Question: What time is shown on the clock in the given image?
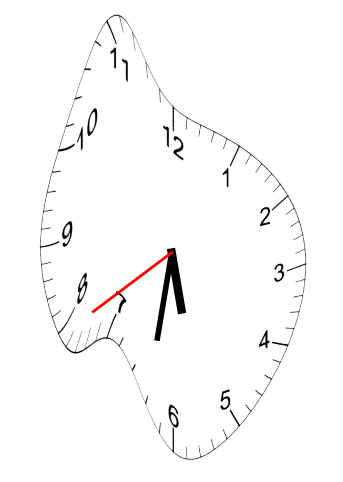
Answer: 05:31:39